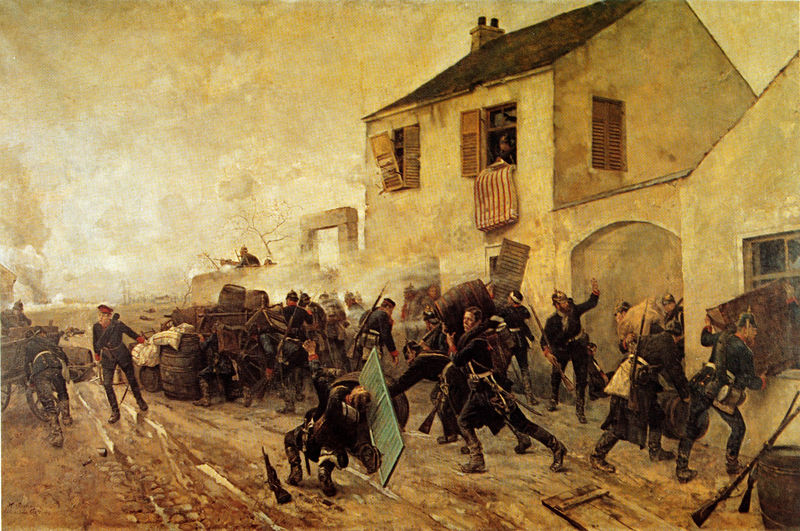
Titel: Episode aus der Schlacht bei Beaune-la-Rolande
Künstler: Heinrich Breling
Standort: Hannover
Institution: Niedersächsische Landesgalerie
Schlagwörter: baum, feuer, flügel, gemälde, himmel, kampf, wasser, wolken, gelb, grün, menschen, ocker, äste, braun, fenster, frankreich, hell, holz, licht, männer, schwarz, strasse, szene, tür, dach, gebäude, gürtel, haus, rot, zaun, beige, malerei, wand, geschichte, stein, steine, horizont, häuser, zweige, gatter, rauch, fensterläden, kamin, karren, räder, deutschland, fassade, pflaster, türen, furchen, russland, spuren, öde, dorf, giebel, mauer, dunst, kutschen, laden, speichen, wagen, brand, dampf, franzosen, krieg, sturm, historienbild, soldaten, streifen, bett, matratze, tor, flucht, fensterladen, ruine, torbogen, bomben, dachfenster, scheiben, kritik, militär, pflastersteine, polizist, raub, revolution, uniformen, waffen, überfall, gendarm, soldat, staub, napoleon, fass, heer, marsch, tore, kaputt, gewehr, hunger, bürgerlich, gehöft, umzug, wagenspuren, fässer, aufbruch, gewehre, auszug, armut, drama, schieben, preußen, plünderer, historisch, bogentor, toreinfahrt, abmarsch, bajonett, barrikade, deutsch französischer krieg, diebstahl, hausrat, madratze, marodieren, pickelhaube, pickelhauben, plündern, plünderung, plüngerung, pulverdampf, punvervass, rette sich wer kann, rost, räumung, toreingang, wegzug, weltkrieg, bürgerkrieg, runie, oldaten, beäude, zerstörung matraze